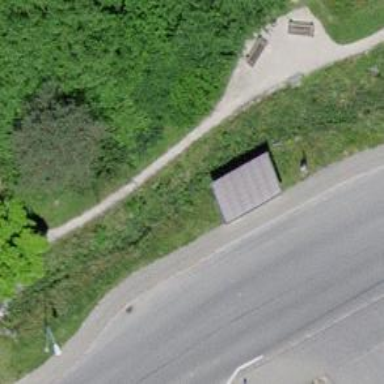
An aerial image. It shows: Bus stop with platform for public transport.